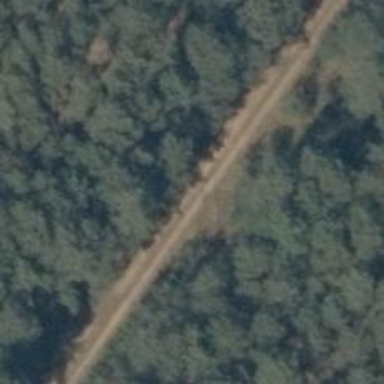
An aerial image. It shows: Track with grade 4 track type.